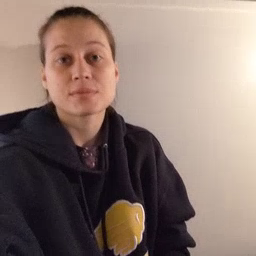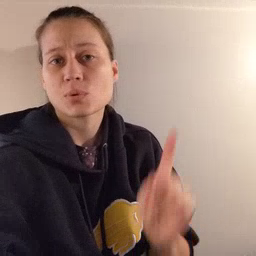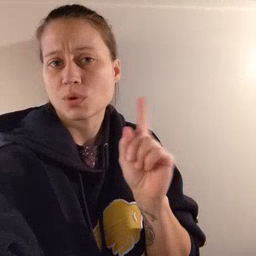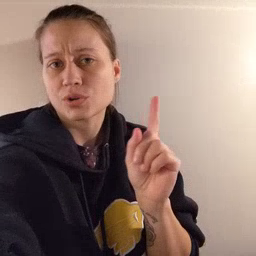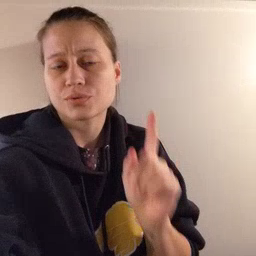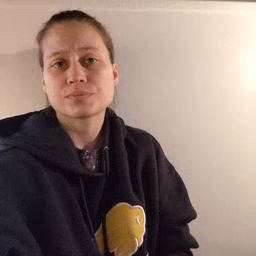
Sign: where